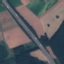
Land use / land cover class: Highway